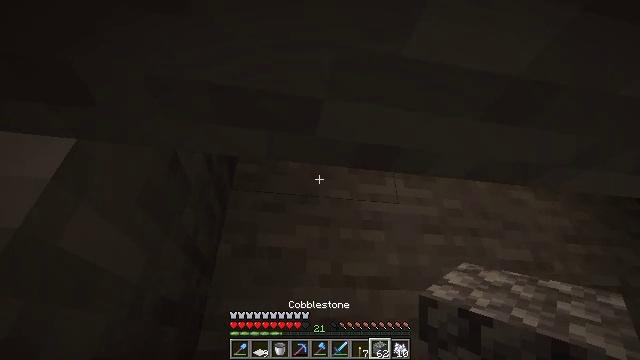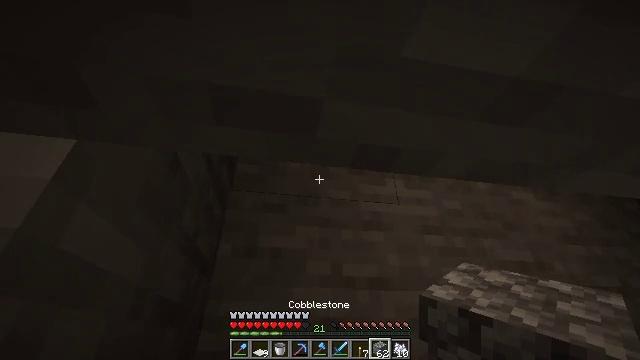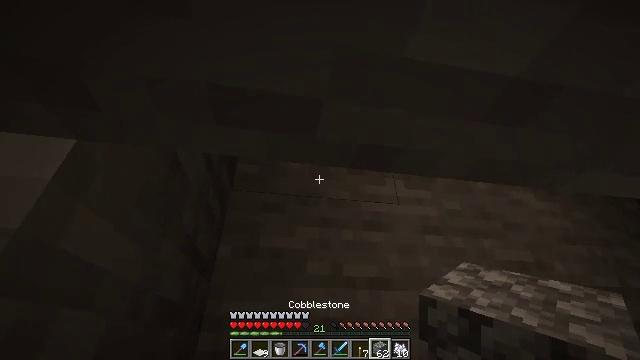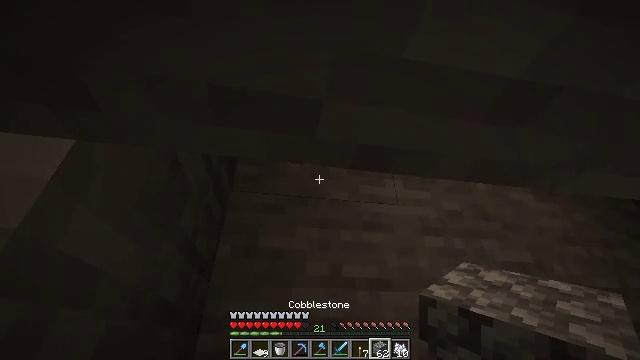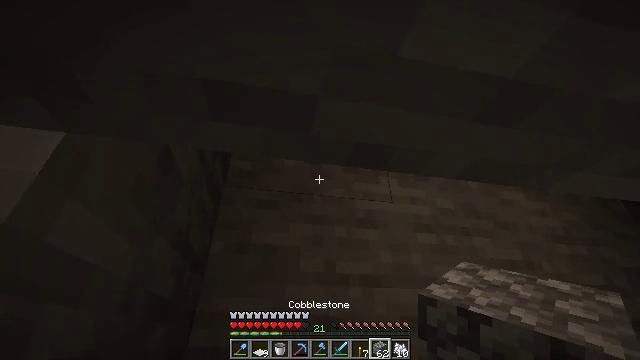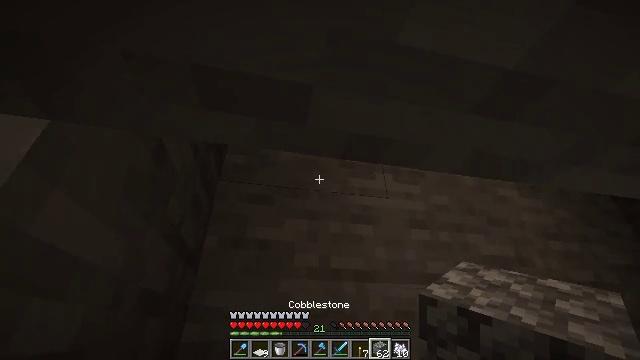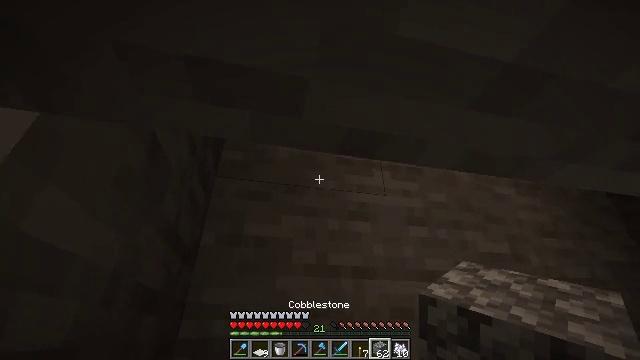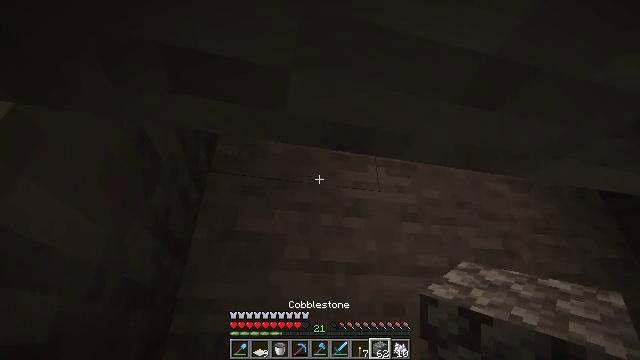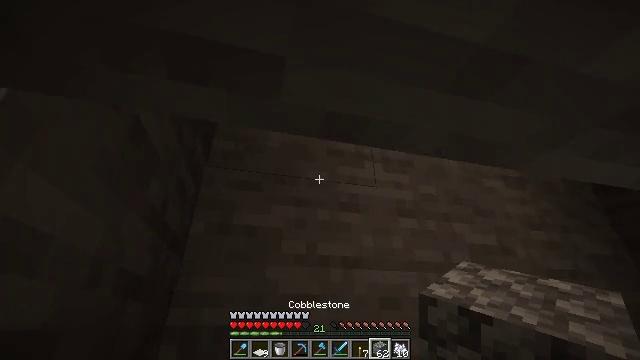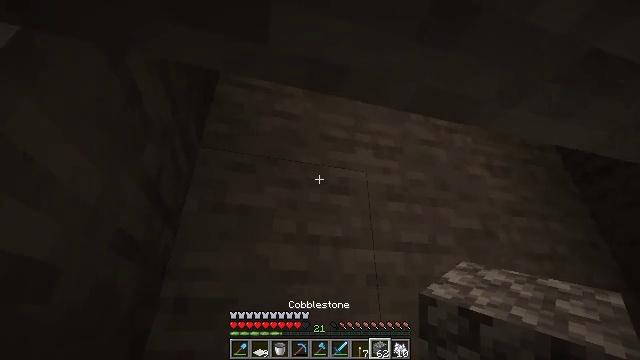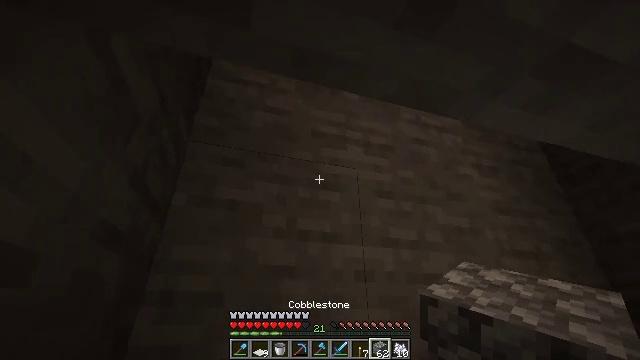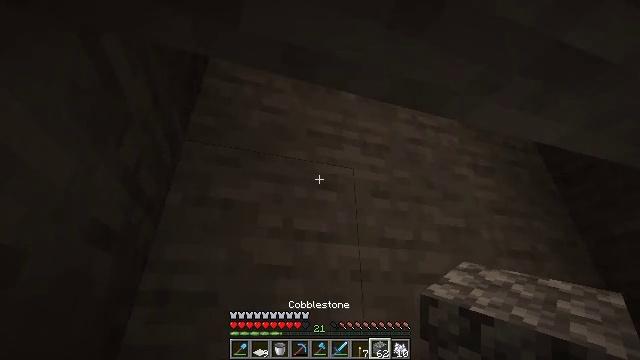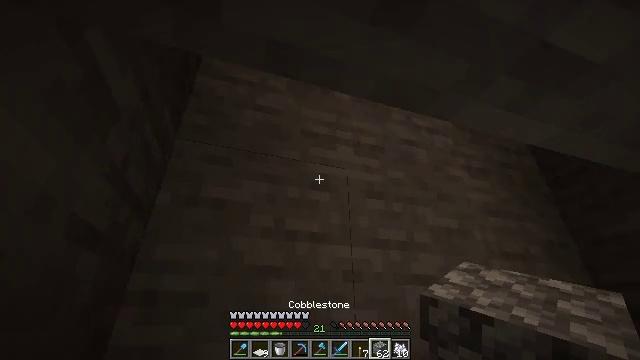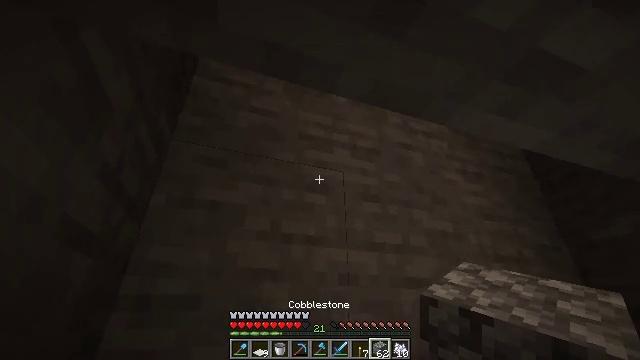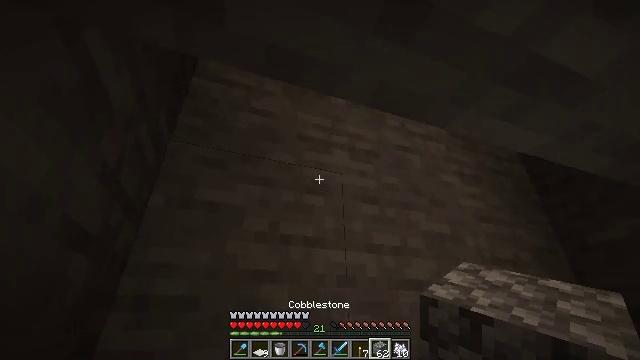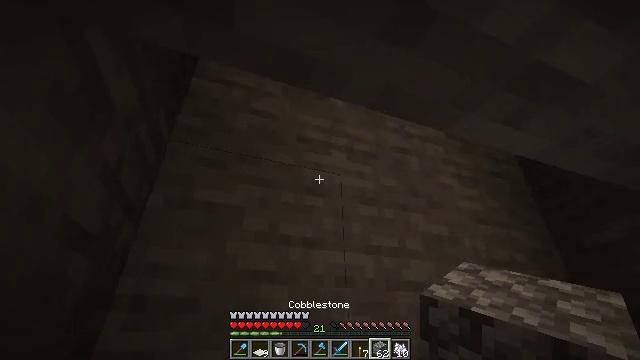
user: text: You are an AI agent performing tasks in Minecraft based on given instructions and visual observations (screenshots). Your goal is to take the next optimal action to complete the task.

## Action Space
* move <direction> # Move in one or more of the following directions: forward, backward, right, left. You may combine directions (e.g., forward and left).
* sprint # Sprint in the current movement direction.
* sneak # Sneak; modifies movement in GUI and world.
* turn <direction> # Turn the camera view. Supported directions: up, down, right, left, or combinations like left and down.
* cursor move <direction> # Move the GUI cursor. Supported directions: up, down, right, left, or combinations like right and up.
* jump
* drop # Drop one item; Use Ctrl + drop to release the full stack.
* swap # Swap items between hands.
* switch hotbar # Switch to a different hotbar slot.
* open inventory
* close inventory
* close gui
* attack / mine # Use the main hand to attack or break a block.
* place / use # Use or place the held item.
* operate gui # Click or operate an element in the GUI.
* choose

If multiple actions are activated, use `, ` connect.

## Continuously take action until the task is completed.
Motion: motion action
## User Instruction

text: Fight a skeleton.
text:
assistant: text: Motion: sneak
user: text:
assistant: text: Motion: sneak
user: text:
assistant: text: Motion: sneak
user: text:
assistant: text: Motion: sneak, turn right
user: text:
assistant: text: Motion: move forward, sneak, turn right
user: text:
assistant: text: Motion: move forward, sneak
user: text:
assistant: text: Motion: move forward, sneak
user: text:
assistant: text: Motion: move forward, sneak
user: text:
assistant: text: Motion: move forward, sneak, turn right
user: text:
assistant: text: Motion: move forward, sneak, turn right
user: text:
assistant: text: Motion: move forward, sneak
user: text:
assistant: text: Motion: move forward, sneak
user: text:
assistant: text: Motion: move forward and move left, sneak
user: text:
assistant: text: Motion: move forward and move left, sneak
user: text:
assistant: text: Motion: move forward and move left, sneak
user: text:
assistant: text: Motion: move forward and move left, sneak, turn right
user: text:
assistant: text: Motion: move forward and move left, sneak, turn right and up
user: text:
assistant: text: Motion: move forward and move left, sneak, turn up
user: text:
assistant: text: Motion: move forward and move left, sneak, turn right and up
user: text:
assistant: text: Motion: move forward and move left, sneak, turn up
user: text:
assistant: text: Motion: move forward and move left, sneak, turn up
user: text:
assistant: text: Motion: move forward and move left, sneak, turn up
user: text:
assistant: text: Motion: move forward and move left, sneak
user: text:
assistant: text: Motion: move forward and move left, sneak
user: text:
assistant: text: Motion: move forward and move left, sneak, turn down
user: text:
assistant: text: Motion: move forward, sneak, turn down
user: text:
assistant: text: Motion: sneak, turn down
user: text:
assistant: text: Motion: sneak
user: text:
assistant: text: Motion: sneak
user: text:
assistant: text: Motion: sneak